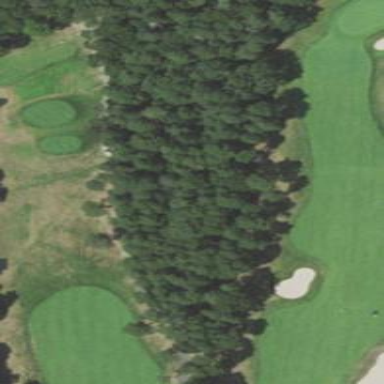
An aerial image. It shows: Grassy area designated as golf fairway.